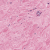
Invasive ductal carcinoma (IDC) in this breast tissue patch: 0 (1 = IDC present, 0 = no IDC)